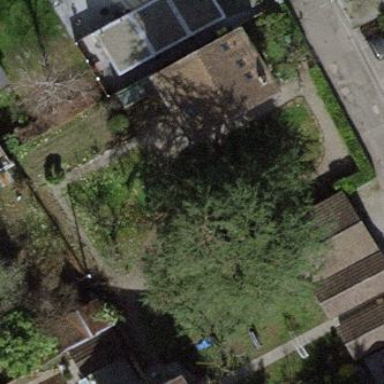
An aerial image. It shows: Garden enclosed by fence.